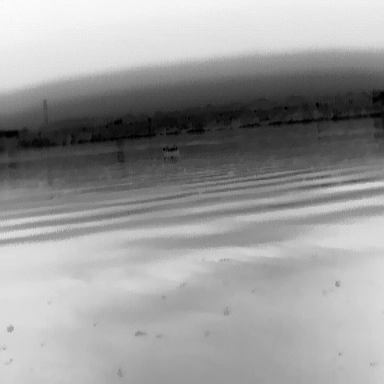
There is a warship in the infrared image.